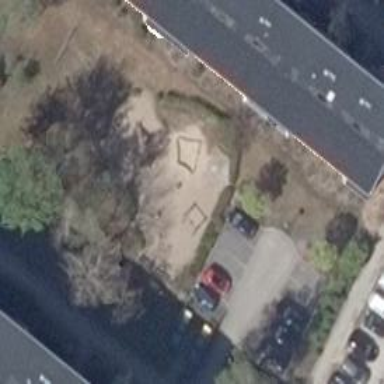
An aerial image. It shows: Playground area for leisure land.